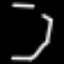
Label: octagon